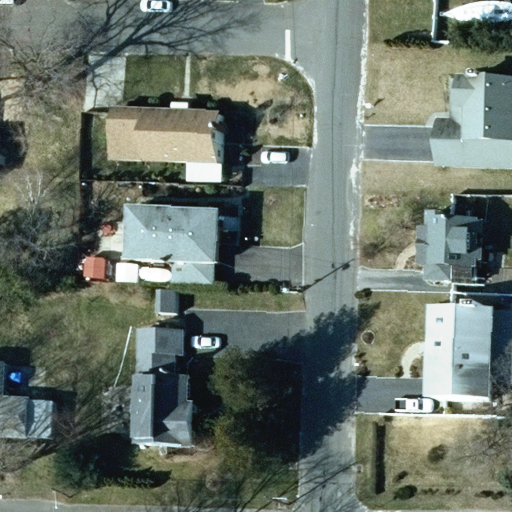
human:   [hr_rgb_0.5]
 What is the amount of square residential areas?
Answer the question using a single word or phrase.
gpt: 0

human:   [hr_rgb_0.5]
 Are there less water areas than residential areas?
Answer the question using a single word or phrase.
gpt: yes

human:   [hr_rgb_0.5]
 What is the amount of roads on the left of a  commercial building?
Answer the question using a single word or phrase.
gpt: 0

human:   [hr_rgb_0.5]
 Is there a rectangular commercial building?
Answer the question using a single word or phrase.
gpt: no

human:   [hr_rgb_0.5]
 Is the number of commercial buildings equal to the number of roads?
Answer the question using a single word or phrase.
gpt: no

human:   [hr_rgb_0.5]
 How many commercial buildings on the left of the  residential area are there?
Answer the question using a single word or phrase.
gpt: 0

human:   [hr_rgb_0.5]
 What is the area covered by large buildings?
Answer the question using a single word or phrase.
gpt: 0m2

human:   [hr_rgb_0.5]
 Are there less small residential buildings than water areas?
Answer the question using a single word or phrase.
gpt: no

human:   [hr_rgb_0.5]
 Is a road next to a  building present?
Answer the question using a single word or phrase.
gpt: yes

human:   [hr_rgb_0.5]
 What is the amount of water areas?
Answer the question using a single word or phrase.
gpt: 0

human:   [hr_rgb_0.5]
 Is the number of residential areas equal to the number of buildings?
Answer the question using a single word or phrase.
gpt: no

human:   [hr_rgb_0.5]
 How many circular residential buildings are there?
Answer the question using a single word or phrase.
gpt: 0

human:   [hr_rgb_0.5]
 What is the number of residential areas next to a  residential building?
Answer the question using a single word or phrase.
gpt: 1

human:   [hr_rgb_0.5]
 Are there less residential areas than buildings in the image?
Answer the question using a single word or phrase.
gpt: yes

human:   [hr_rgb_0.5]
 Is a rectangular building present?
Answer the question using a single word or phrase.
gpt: yes

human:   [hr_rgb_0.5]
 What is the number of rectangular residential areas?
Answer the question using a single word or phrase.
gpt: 1

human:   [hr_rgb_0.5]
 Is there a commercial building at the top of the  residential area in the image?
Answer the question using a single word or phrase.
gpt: no

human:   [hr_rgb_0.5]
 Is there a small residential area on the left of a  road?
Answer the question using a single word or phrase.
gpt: no

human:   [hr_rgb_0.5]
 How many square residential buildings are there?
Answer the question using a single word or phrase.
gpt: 0

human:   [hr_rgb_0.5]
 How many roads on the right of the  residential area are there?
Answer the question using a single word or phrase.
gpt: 2

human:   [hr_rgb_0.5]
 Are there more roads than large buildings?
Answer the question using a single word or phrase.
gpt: yes

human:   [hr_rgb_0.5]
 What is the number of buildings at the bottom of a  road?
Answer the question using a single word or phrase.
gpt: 9

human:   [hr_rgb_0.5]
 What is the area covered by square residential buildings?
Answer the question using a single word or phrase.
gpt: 0m2

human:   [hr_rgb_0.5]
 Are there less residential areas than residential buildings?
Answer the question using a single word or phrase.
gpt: yes

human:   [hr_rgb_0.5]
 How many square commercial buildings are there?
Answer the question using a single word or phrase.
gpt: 0

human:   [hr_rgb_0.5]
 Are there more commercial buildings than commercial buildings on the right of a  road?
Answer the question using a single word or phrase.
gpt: no

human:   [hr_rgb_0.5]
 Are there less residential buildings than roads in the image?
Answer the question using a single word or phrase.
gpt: no

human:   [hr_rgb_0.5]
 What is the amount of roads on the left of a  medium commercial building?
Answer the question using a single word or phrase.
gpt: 0

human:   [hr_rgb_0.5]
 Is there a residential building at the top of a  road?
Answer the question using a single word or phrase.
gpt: yes

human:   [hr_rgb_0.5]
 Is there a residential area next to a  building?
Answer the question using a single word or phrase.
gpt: yes

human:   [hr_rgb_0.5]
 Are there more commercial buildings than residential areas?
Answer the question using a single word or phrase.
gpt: no

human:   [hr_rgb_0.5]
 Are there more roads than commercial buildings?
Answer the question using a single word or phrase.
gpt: yes

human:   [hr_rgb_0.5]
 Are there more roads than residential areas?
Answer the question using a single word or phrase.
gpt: yes

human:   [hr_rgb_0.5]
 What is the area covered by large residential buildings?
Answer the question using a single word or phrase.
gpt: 0m2

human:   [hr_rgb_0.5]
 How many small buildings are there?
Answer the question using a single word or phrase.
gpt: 3

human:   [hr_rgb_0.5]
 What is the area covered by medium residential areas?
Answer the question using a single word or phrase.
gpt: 0m2